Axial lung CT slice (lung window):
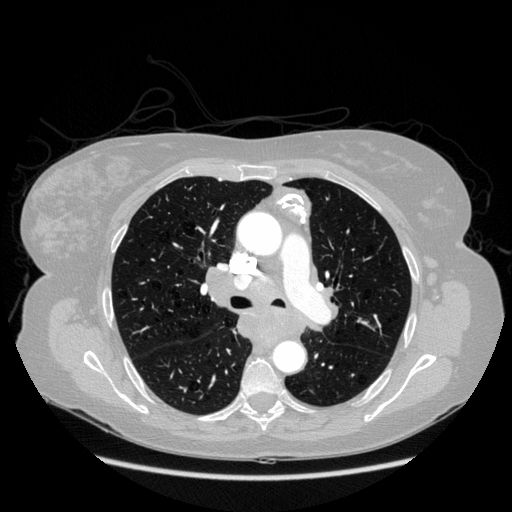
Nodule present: no